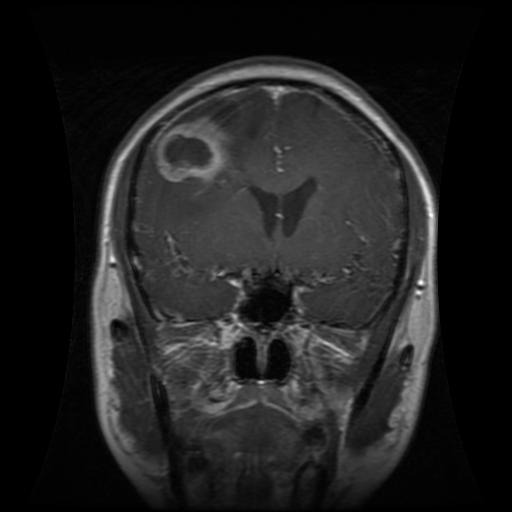
Label: glioma